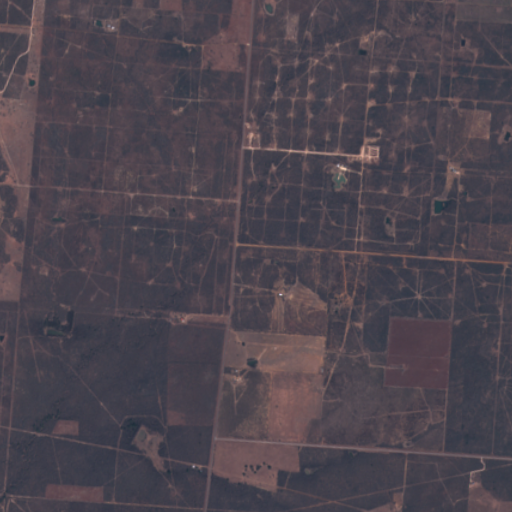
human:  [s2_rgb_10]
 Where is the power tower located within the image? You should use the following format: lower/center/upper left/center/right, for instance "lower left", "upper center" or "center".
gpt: The power tower is located in the lower of the image.
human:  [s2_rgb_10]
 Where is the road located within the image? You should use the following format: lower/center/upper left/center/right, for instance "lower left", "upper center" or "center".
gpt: There is no road in the image.